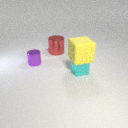
small purple metal cylinder to the left of large red metal cylinder